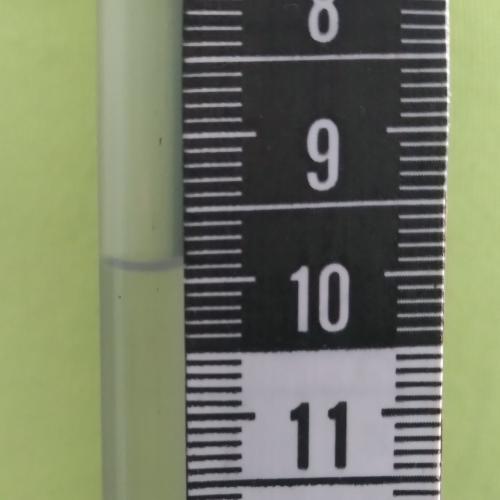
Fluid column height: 9.9 cm